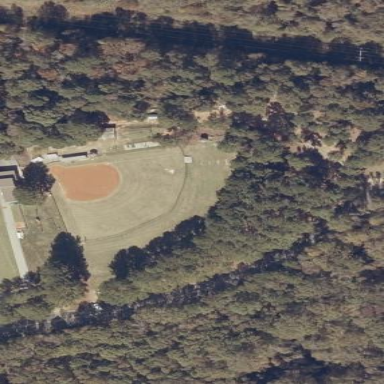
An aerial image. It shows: Softball pitch for leisure sports.